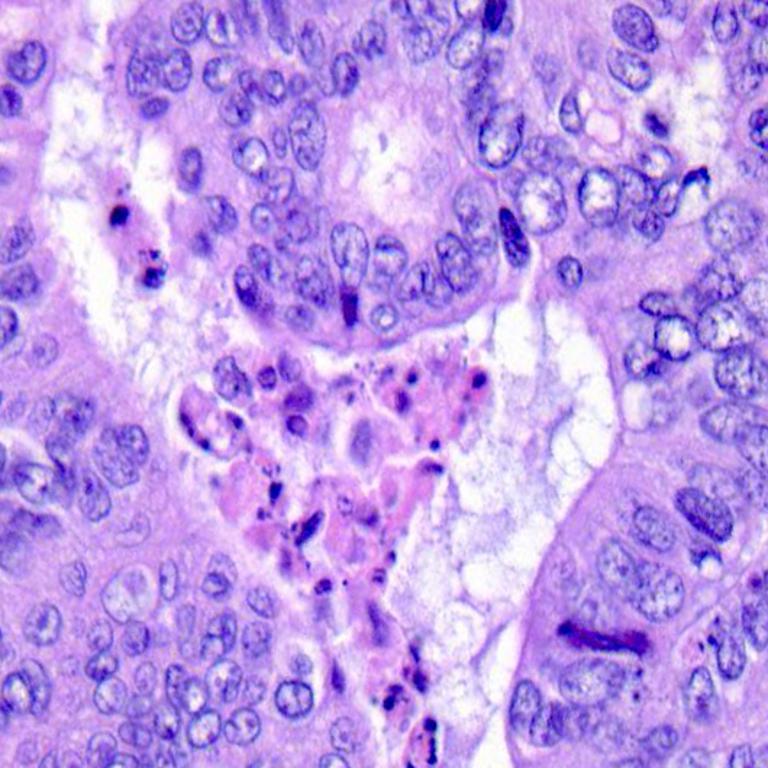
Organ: colon
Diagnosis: adenocarcinomas